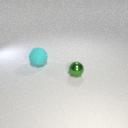
small green metal sphere in front of large cyan rubber sphere